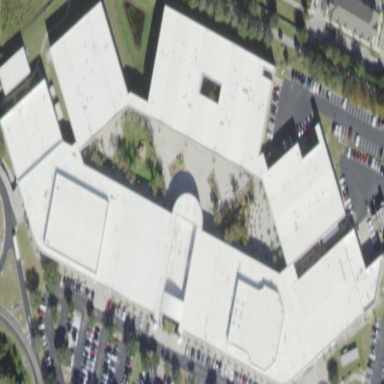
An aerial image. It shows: School building.